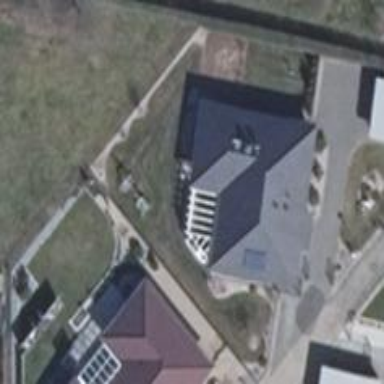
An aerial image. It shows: Building.